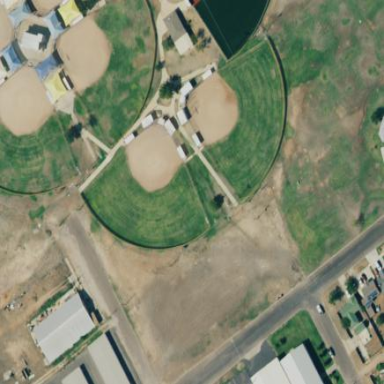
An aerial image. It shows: Baseball pitch for leisure land activities.